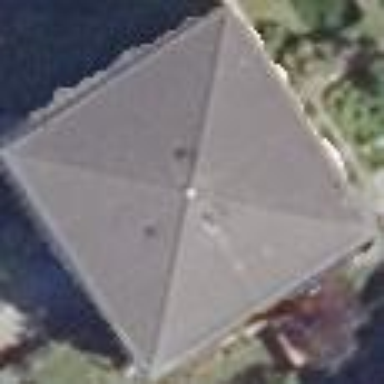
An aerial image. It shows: Residential building with pyramidal roof in bright yellow color.